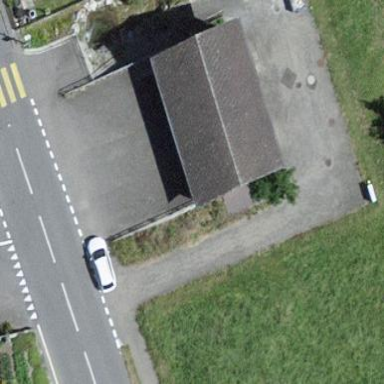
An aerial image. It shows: Group of garages.